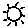
Label: sun